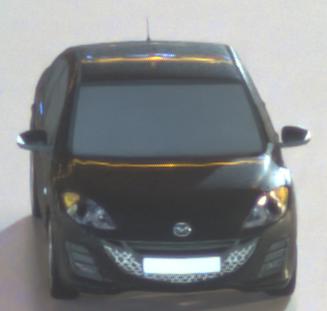
Make: Mazda
Model: 3 1.6
Detailed model: 3 (BL)
Model produced from: 2009/05
Model produced until: 2010/12
Doors: 5
Color: black
Road condition: wet road
Daytime: night
Contrast: high contrast